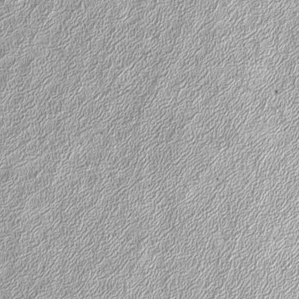
Label: frost